Field crop: maize
Growth stage: 2
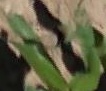
Species: maize